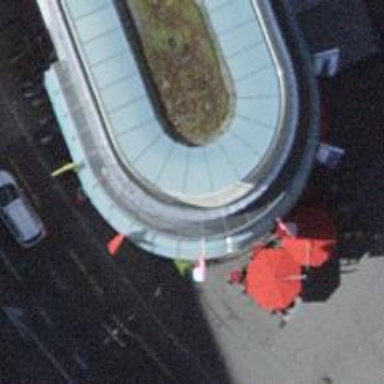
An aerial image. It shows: Cafe that also functions as bakery.